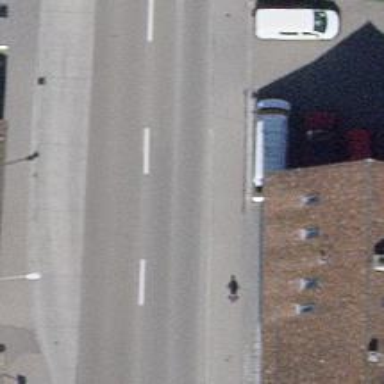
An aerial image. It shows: Bus stop with designated public transport stop position.